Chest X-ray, PA view. Patient: 15 years old, sex M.
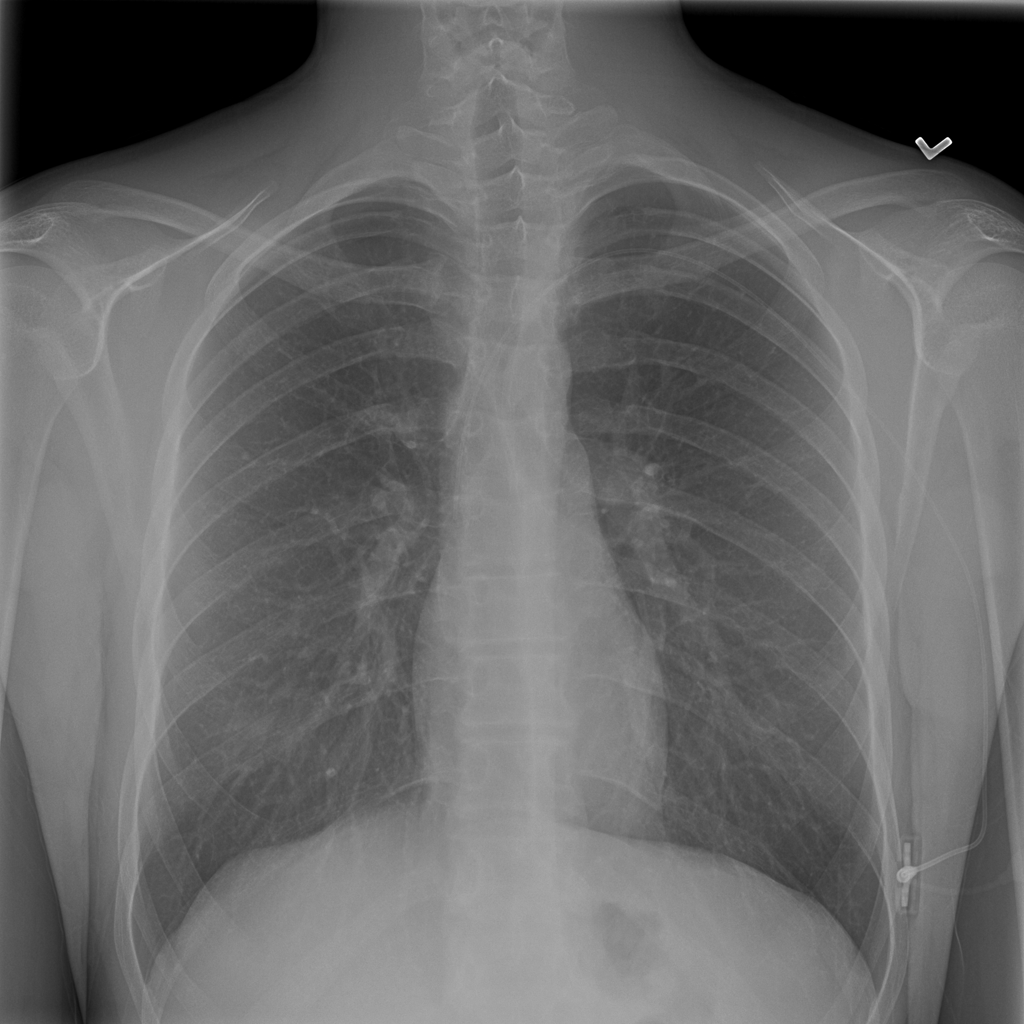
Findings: No Finding